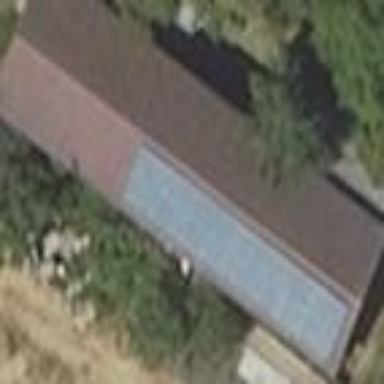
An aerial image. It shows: Shed building.